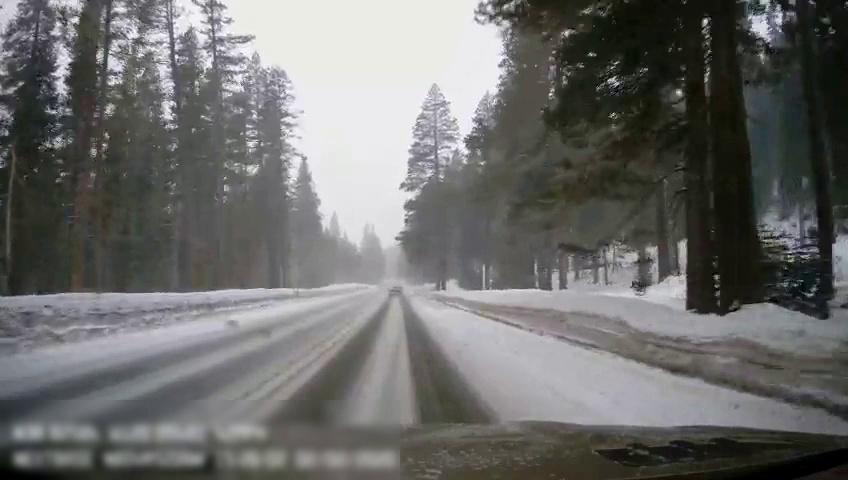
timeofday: Day
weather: Snowy
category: Drivable Space
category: Vehicles | SUV